Interaction volume radius: 5 \u00c5
Interaction volume height: 20 \u00c5
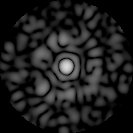
Disorder parameter: 0.8133